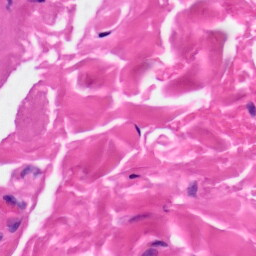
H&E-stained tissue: Skin